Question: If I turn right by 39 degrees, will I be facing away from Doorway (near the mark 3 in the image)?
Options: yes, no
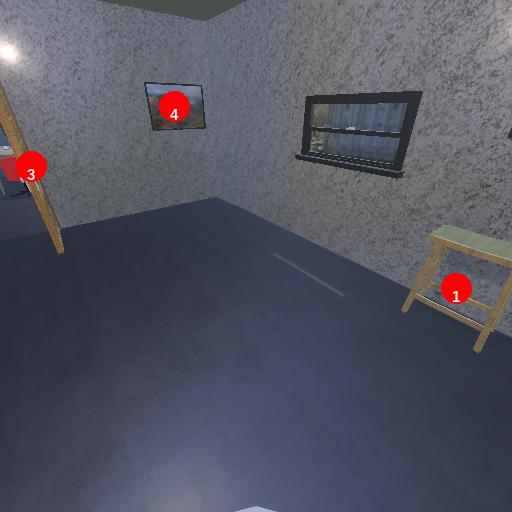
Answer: yes